Question: I have a row as shown in figure. the row is in for loop. So now depending on the response No. of rows get increased . I am having 'View' as a button and 'onclick' of that I want to open a new activity which will pass the ID of that Index. I get the IDs in a 'String Array'.With every Row I get a ID , Now I just want that When users clicks on any View, corresponding ID should get passed to new activity.
Say Like 'FB SDK' has a Seperate ID, 'Ford Escape' has a seperate ID , Depending on the click of user corresponding ID only get passed to another activity.
I have the IDs in a 'String array'.
'
'''
for(int i=0;i<jsonarray.length();i++){
JSONObject jsonObject= jsonarray.getJSONObject(i);
Name[i]=jsonObject.getString("Name");
Attachments[i]=jsonObject.getString("attachments");
ProjID[i]=jsonObject.getString("ProjectID");
View v = new View(getApplicationContext());
v.setLayoutParams(new TableRow.LayoutParams(TableRow.LayoutParams.FILL_PARENT, 1));
v.setBackgroundColor(Color.GRAY);
// v.setLayoutParams(new TableRow.LayoutParams(TableRow.LayoutParams.MATCH_PARENT));
row = new TableRow(getApplicationContext());
//v.setLayoutParams(new LayoutParams());
t1 = new TextView(getApplicationContext());
// t2 = new TextView(getApplicationContext());
t3 = new TextView(getApplicationContext());
b1= new Button(getApplicationContext());
t1.setText(Name[i]);
if(Name[i].contains("null")){
t1.setText("");
}
t1.setTextColor(Color.BLACK);
//t2.setText("View");
b1.setText("View");
b1.setBackgroundColor(Color.TRANSPARENT);
// t2.setTextColor(Color.BLACK);
t3.setText("View");
t3.setTextColor(Color.BLACK);
/*if(Attachments[i].contains("null")){
t3.setText("");
}*/
t1.setTextSize(15);
//t2.setTextSize(15);
b1.setTextSize(15);
t3.setTextSize(15);
t1.setGravity(Gravity.LEFT);
// t2.setGravity(Gravity.LEFT);
t3.setGravity(Gravity.CENTER);
t1.setWidth(50 * dip);
//t2.setWidth(50 * dip);
t3.setWidth(50 * dip);
t1.setPadding(20, 0, 0, 0);
// t2.setPadding(20, 0, 0, 0);
t3.setPadding(20, 0, 0, 0);
row.addView(t1);
row.setPadding(20, 0, 0, 20);
// row.addView(t2);
row.addView(b1);
row.addView(t3);
listd.addView(row, new TableLayout.LayoutParams(
LayoutParams.WRAP_CONTENT,
LayoutParams.WRAP_CONTENT));
listd.addView(v);
b1.setOnClickListener(new OnClickListener() {
//String m_myData[];
//int i=0;
@Override
public void onClick(View v) {
Log.e("IDS are:", ProjID[0]);
//Bundle bundel = new Bundle();
// for(int j=0;j<ProjID.length;j++){
// bundel.putStringArray("ID", ProjID);
// }
// Intent intent =new Intent(List.this,peoplelist.class);
//bundel.putStringArray("IDs", ProjID);
//startActivity(intent);
}
});'
'''

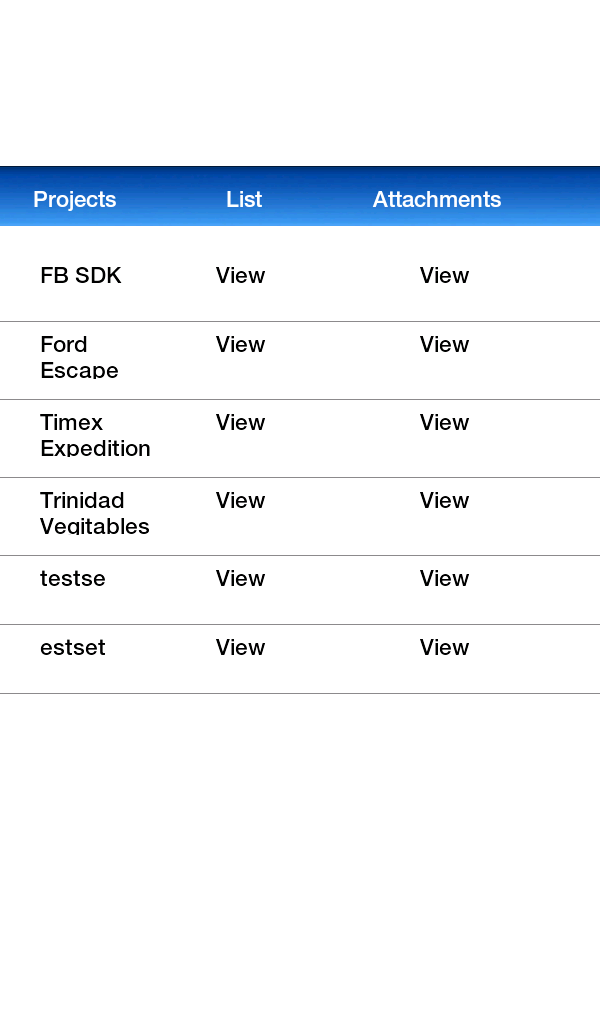
Answer: First of all, you should use a ListView for this. It will make your life easier.
Keeping the current structure, you can do as follows:
'b1.setTag(<TheIdYouWantToPassLater>);'
In OnClickListener:
'''
@Override
public void onClick(View v) {
String projId = v.getTag();
Intent intent =new Intent(List.this,peoplelist.class);
intent.putExtra("IDs", projId);
startActivity(intent);
}
'''
Hope it helps.